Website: apple
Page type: account-selection
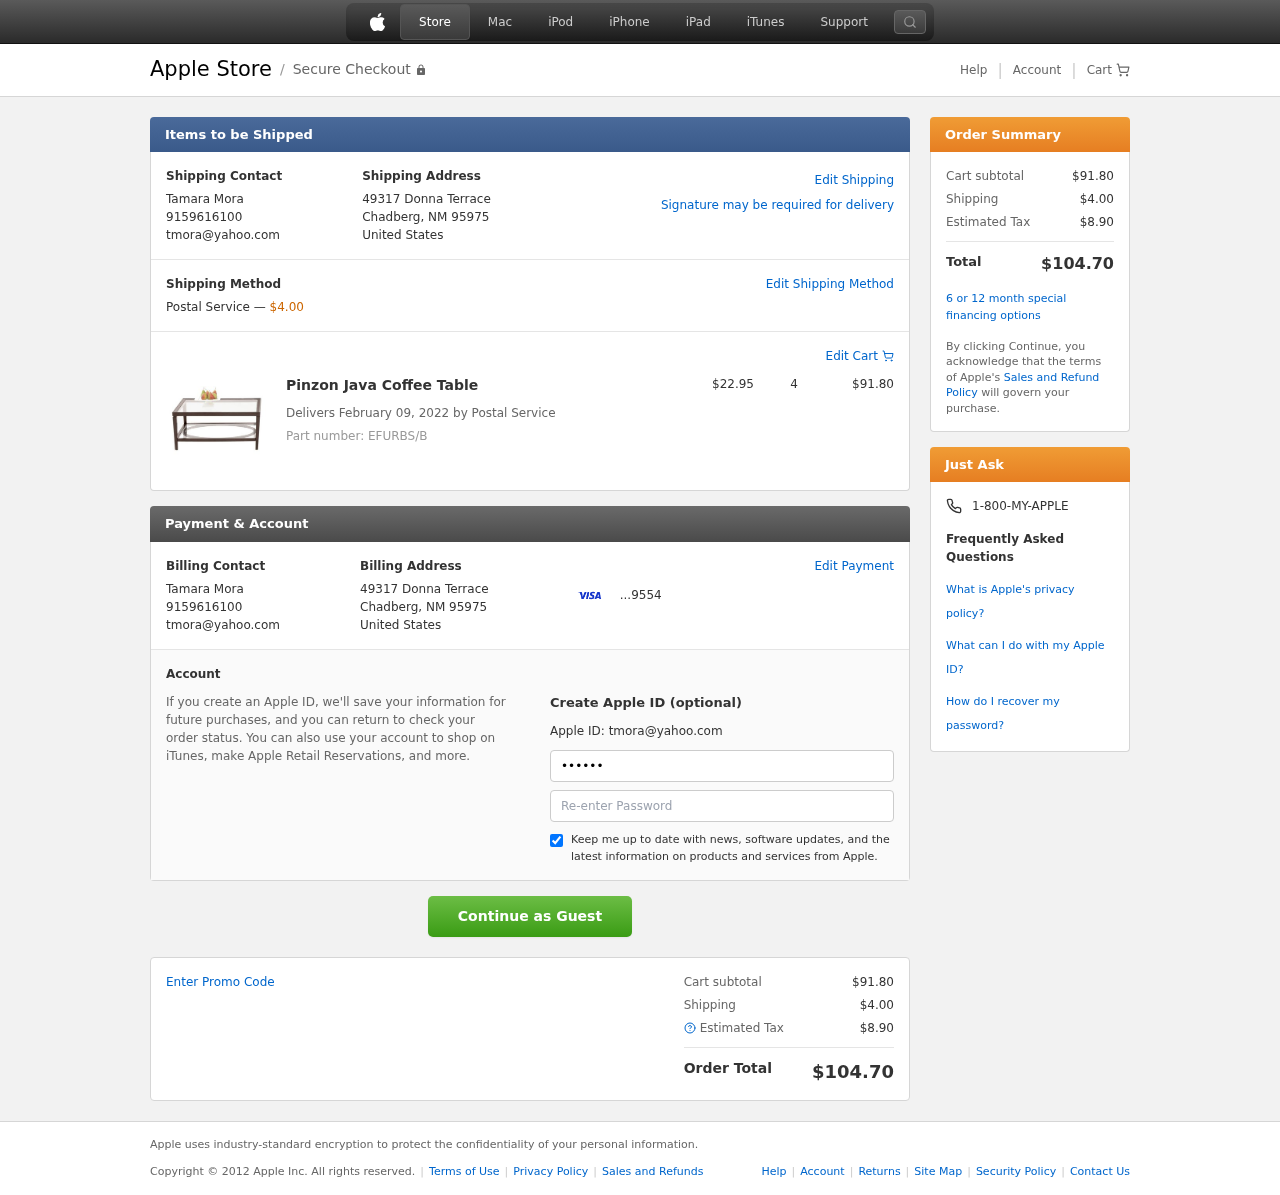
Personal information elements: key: PII_CARD_LAST4
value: ...9554
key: PII_CITY_STATE_ZIP
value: Chadberg, NM 95975
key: PII_COUNTRY
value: United States
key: PII_EMAIL
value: tmora@yahoo.com
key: PII_FULLNAME
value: Tamara Mora
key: PII_PHONE
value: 9159616100
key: PII_STREET
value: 49317 Donna Terrace
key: PII_FIRSTNAME
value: Tamara
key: PII_LASTNAME
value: Mora
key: PII_FULLNAME2
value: Tamara Mora
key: PII_FULLNAME3
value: Tamara Mora
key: PII_FIRSTNAME2
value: Tamara
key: PII_FIRSTNAME3
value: Tamara
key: PII_LASTNAME2
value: Mora
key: PII_LASTNAME3
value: Mora
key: PII_FIRSTNAME_DERIVED
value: Tamara
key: PII_LASTNAME_DERIVED
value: Mora
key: PII_FULLNAME_DERIVED
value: Tamara Mora
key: PII_NAME_FULL_DERIVED
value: Tamara Mora
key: PII_PHONE_LINE
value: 6100
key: PII_PHONE_SUFFIX
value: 6100
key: PII_PHONE2
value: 9159616100
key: PII_PHONE3
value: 9159616100
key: PII_PHONE_NUMERIC
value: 9159616100
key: PII_PHONE_LINE_NUMERIC
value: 6100
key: PII_PHONE_SUFFIX_NUMERIC
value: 6100
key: PII_PHONE2_NUMERIC
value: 9159616100
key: PII_PHONE3_NUMERIC
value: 9159616100
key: PII_PHONE_DIGITS
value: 9159616100
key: PII_PHONE_LAST4
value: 6100
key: PII_EMAIL2
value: tmora@yahoo.com
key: PII_EMAIL3
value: tmora@yahoo.com
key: PII_CITY
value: Chadberg
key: PII_STATE_ABBR
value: NM
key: PII_POSTCODE
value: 95975
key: PII_POSTCODE_FULL
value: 95975
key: PII_CITY_STATE
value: Chadberg, NM
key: PII_POSTCODE_NUMERIC
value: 95975
Product elements: key: PRODUCT1_NAME
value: Pinzon Java Coffee Table
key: PRODUCT1_PRICE
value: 22.95
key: PRODUCT1_QUANTITY
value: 4
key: PRODUCT_PART_NUMBER
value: Part number: EFURBS/B
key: PRODUCT_TOTAL
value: $91.80
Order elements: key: ORDER_SHIPPING_COST
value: $4.00
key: ORDER_DELIVERY_DATE
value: Delivers February 09, 2022 by Postal Service
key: ORDER_SUBTOTAL
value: $91.80
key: ORDER_TAX
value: $8.90
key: ORDER_TOTAL
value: $104.70